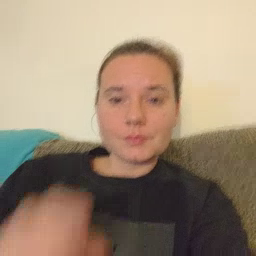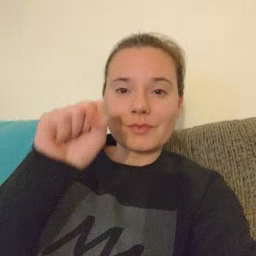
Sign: yes